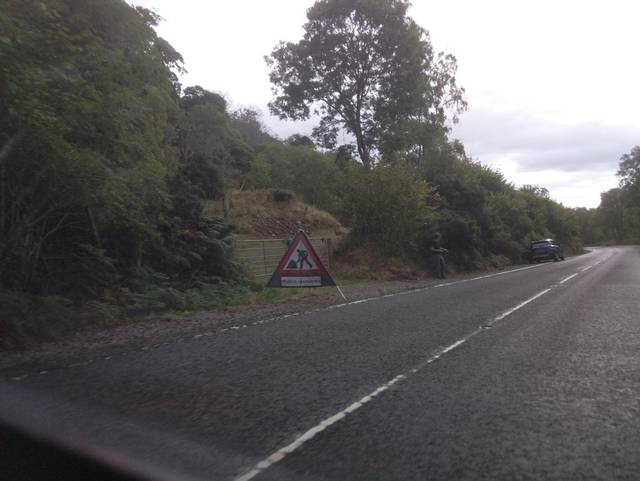
Region: United Kingdom
Coordinates: 57.36, -4.398